Interaction volume radius: 10 \u00c5
Interaction volume height: 15 \u00c5
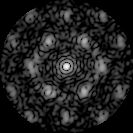
Disorder parameter: 0.5336